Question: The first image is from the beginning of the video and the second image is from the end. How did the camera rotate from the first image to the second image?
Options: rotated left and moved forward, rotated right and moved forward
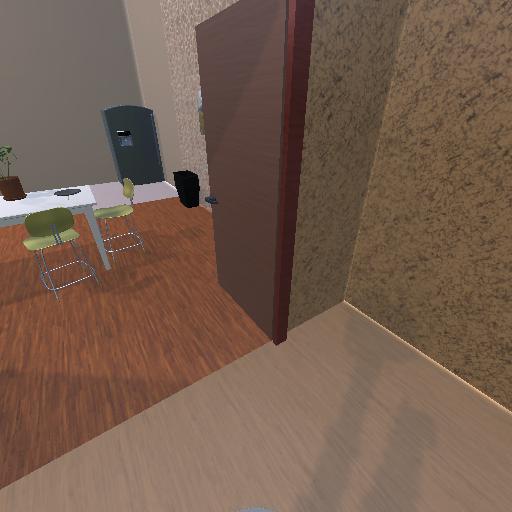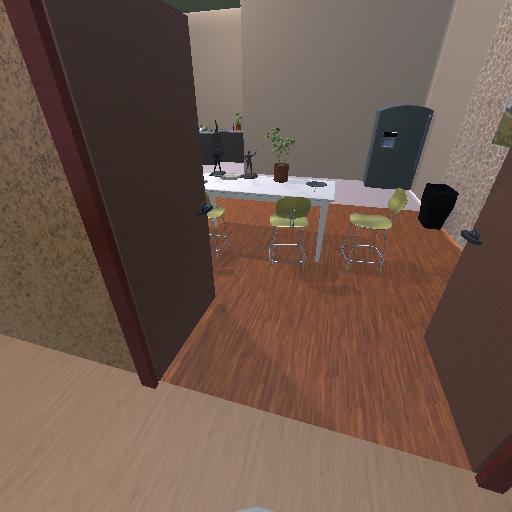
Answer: rotated left and moved forward